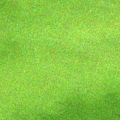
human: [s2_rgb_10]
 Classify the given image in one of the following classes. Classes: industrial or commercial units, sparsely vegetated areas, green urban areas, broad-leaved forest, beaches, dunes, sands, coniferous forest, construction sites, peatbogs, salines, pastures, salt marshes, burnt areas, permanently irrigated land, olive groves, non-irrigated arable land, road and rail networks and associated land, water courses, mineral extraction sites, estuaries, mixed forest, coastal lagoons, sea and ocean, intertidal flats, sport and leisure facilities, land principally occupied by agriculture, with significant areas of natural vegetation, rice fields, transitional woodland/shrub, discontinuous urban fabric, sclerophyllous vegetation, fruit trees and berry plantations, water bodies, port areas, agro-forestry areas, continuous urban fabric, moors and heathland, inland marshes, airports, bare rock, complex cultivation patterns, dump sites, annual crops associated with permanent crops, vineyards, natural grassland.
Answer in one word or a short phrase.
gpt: coastal lagoons